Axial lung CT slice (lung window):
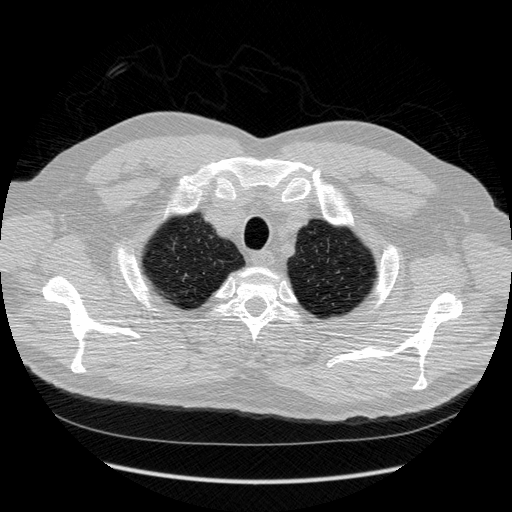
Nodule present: no